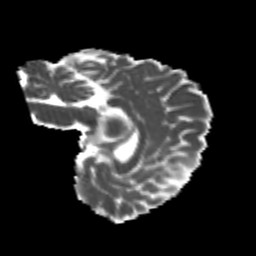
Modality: MD
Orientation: sagittal
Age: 19
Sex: female
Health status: healthy
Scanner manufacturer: philips
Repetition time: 7.389 s
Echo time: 0.08599 s